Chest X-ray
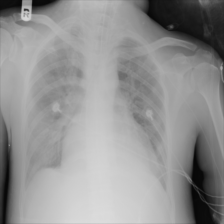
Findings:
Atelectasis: negative
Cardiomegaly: negative
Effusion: positive
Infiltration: negative
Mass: negative
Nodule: negative
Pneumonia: negative
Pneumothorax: negative
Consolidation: negative
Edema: negative
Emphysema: negative
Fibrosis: negative
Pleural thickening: negative
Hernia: negative